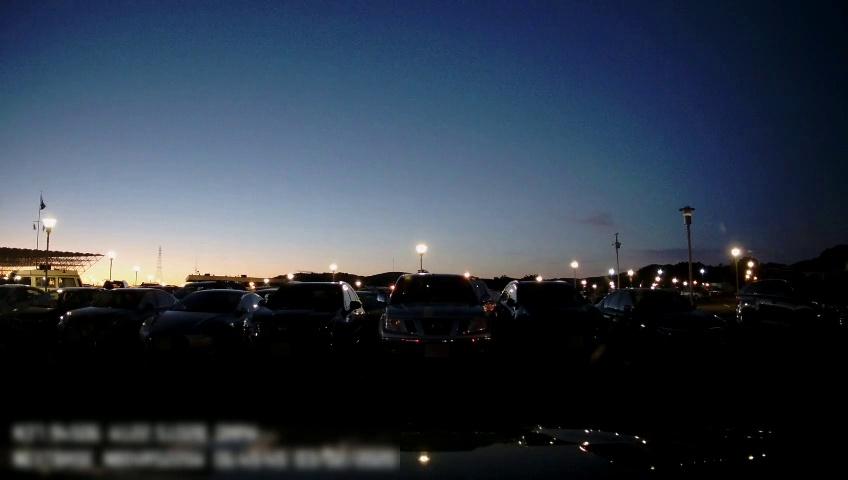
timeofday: Night
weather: Other
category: Drivable Space
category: Vehicles | SUV
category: Vehicles | Car
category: Vehicles | SUV
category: Vehicles | Truck
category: Vehicles | SUV
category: Vehicles | Car
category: Vehicles | Car
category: Vehicles | Car
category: Vehicles | Car
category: Vehicles | Other LV
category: Vehicles | SUV